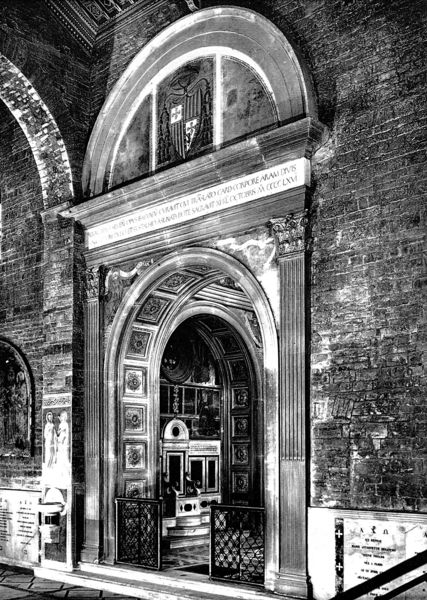
Titel: Kapelle des Kardinals von Portugal
Schlagwörter: dunkel, gemälde, grau, licht, pfeiler, profil, schwarz, säule, säulen, tür, weiss, zeichnung, haus, schloss, zaun, alt, wand, architektur, rahmen, stein, steine, tod, tot, bild, gitter, kirche, decke, rechts, renaissance, relief, schrift, bogen, fassade, mauer, ziegel, pilaster, rundbogen, banner, treppe, thron, inschrift, ornamente, streifen, durchgang, geländer, stufen, tor, foto, bögen, eingang, keller, gewölbe, kreuz, torbogen, dom, links, mauerwerk, fliesen, schwarzweiß, text, altar, arkaden, kathedrale, photo, portal, wappen, öffnung, gesims, pforte, portikus, kapelle, kassetten, kassettendecke, heilige, fresko, verließ, absperrung, lisenen, tympanon, halbsäulen, fundbogen, schribt